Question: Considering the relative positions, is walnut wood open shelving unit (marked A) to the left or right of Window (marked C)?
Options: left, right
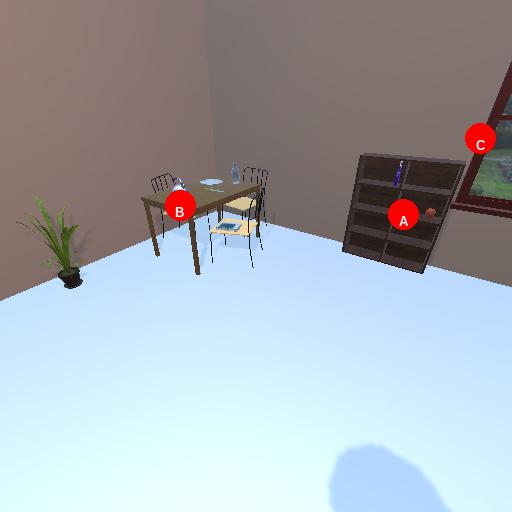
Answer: left